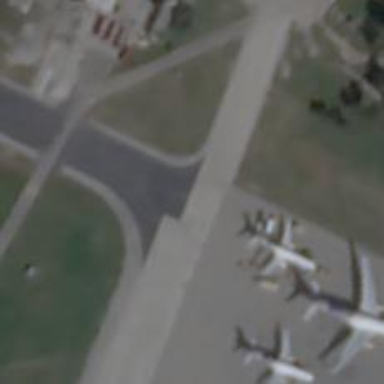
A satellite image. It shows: View of taxiway at the airport.